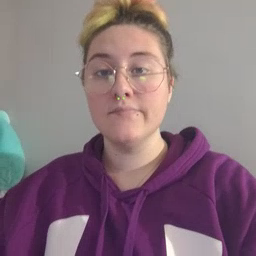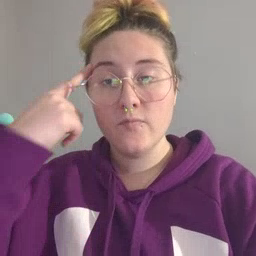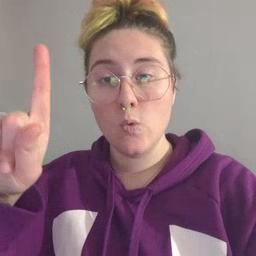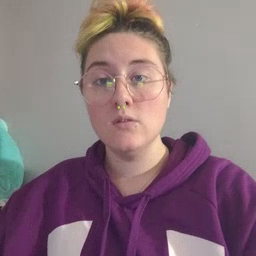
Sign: for